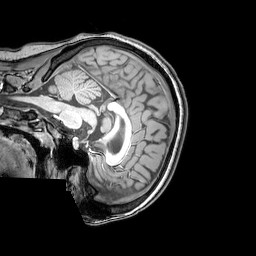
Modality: T1w
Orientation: sagittal
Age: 23
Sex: female
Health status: healthy
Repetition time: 0.081 s
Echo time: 0.037 s